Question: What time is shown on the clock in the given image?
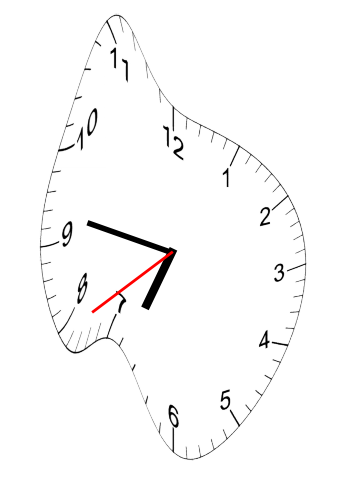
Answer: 06:46:39